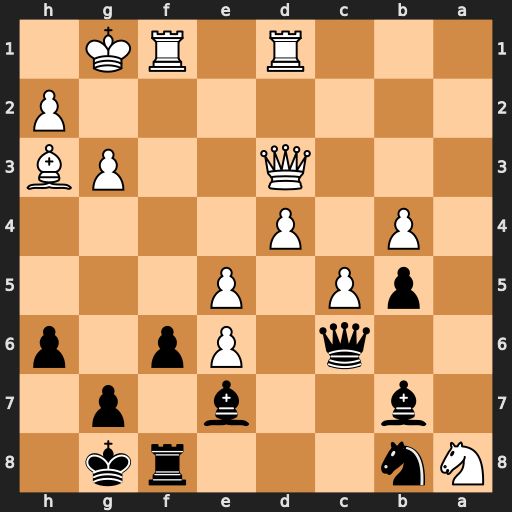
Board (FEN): Nn3rk1/1b2b1p1/2q1Pp1p/1pP1P3/1P1P4/3Q2PB/7P/3R1RK1
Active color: b
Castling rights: -
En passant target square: -
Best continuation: Qh1+ Kf2 Qxh2+